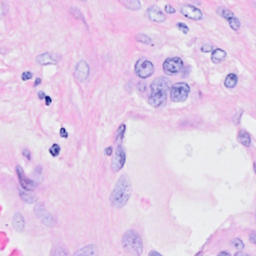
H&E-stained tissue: Breast